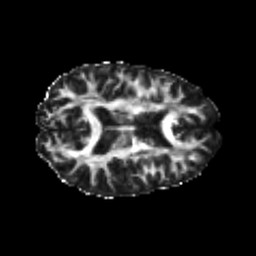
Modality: FA
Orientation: axial
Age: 24
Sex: female
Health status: healthy
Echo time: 0.074 s